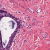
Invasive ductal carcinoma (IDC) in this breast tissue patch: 0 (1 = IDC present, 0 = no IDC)